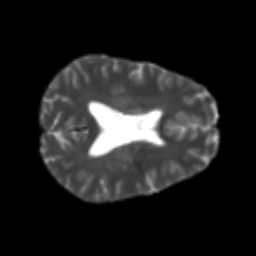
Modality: T2w
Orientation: axial
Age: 23
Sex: female
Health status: healthy
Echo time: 0.074 s